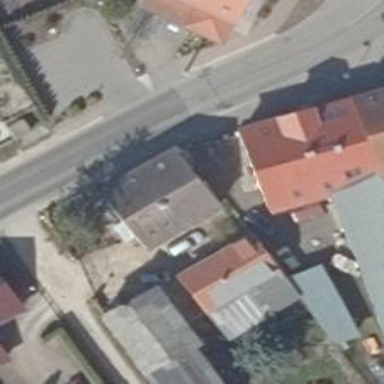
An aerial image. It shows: Simple and straightforward house.